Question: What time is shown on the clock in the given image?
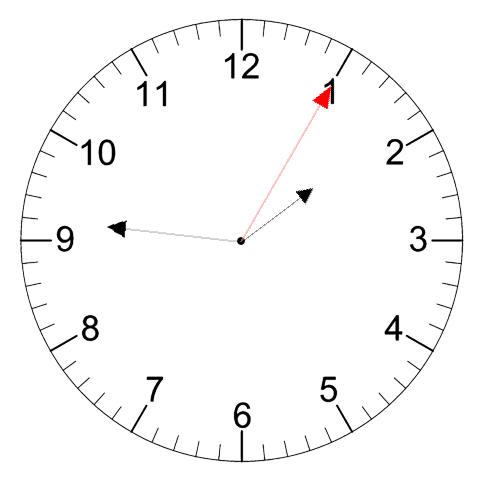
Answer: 01:46:05